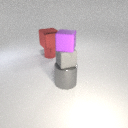
large gray metal cylinder below small purple rubber cube